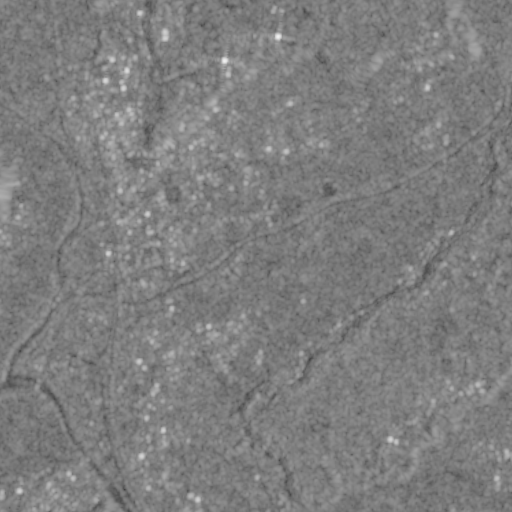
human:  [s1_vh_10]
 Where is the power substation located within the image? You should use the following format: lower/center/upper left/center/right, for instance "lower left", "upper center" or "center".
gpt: The power substation is located in the center left of the image.
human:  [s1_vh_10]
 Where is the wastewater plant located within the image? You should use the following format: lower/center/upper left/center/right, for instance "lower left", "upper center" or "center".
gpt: The wastewater plant is located in the lower left of the image.
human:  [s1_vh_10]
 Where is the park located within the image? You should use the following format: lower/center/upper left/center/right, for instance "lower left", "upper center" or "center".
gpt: There is no park in the image.

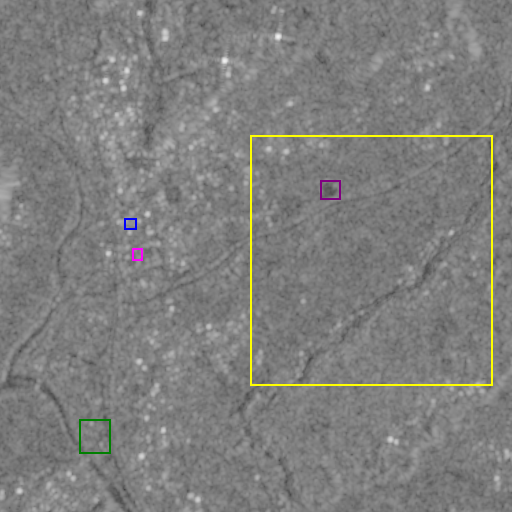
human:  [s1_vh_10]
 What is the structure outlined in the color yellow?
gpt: The structure outlined in yellow is a crop field.
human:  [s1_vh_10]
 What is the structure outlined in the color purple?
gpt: The structure outlined in purple is a park.
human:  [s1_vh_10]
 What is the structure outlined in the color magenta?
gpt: The structure outlined in magenta is a parking lot.
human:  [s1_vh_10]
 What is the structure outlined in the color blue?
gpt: The structure outlined in blue is a power substation.
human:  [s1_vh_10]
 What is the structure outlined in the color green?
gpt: The structure outlined in green is a wastewater plant.
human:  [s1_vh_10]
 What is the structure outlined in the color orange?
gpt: There is no orange outline.